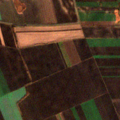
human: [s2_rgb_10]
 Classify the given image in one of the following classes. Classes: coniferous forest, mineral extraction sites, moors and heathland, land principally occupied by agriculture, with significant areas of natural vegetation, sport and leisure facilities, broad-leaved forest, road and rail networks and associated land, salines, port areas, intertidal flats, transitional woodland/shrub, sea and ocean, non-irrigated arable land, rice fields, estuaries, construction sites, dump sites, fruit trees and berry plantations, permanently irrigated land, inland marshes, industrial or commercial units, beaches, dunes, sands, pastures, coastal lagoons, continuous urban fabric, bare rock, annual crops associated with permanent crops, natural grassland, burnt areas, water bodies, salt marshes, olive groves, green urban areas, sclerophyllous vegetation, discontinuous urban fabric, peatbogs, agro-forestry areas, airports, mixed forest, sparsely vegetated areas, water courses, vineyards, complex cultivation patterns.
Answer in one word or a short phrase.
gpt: non-irrigated arable land